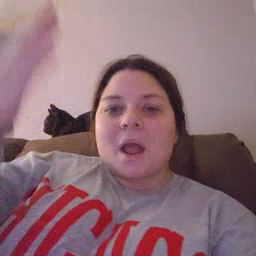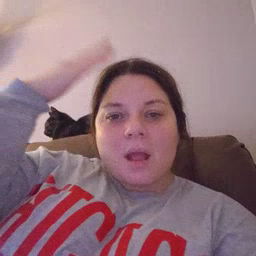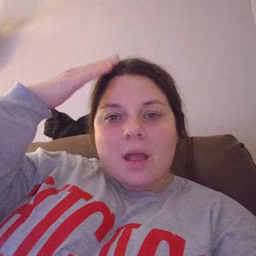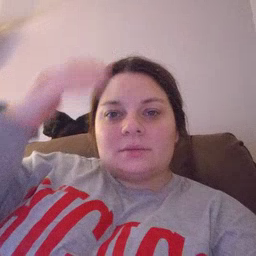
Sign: hat